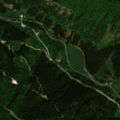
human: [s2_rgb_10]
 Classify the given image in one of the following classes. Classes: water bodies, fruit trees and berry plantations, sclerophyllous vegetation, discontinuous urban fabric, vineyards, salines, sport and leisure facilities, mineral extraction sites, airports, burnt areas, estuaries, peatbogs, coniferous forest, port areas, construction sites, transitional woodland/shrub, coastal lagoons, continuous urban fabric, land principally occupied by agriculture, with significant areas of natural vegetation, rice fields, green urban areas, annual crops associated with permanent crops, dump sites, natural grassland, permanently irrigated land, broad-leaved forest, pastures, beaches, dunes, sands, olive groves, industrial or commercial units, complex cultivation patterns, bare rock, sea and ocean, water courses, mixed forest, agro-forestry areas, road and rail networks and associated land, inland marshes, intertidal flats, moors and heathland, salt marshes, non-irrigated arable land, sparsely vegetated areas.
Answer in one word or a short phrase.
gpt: pastures, coniferous forest, mixed forest